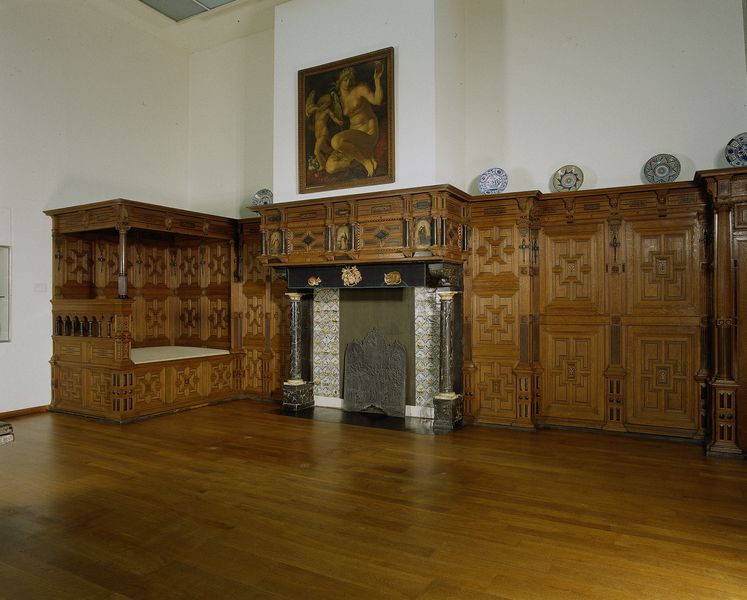
Titel: Betimmering, bestaande uit een schoorsteenmantel, wandvakken en een portiek
Standort: Amsterdam
Institution: Rijksmuseum
Schlagwörter: gemälde, holz, marmor, raum, säulen, wand, teller, kamin, schrank, parkett, white, painting, wall, bed, bett, brown, foto, intarsien, mother, fireplace, alkoven, chimney, plate, son, warm, mantlepiece, cabinets, cozy, shelving, akoven, kaminplatte